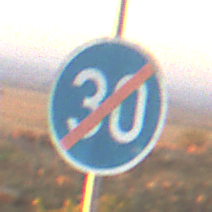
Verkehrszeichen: EndeMindestgeschwindigkeit
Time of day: SunriseSunset
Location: Outdoor (Nature)
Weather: Clear
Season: NotSpecified
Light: Natural